Brain MRI, t1w sequence, axial 2D slice.
Patient: age 32, sex F, weight 95 kg, height 1.95 m
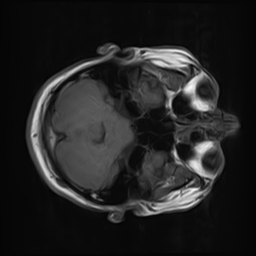